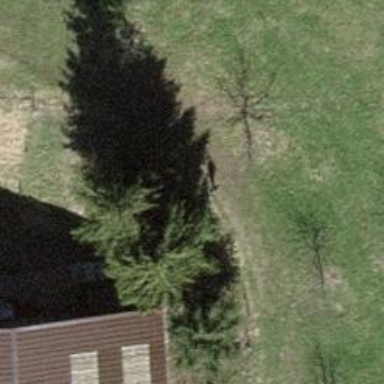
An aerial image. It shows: Fence is in the image.